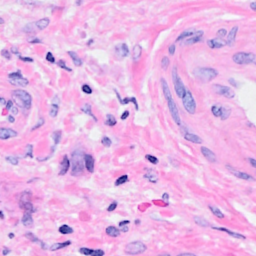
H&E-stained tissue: Breast